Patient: sex F, age 62
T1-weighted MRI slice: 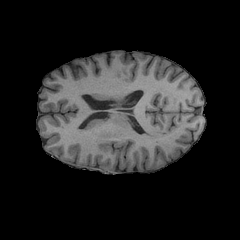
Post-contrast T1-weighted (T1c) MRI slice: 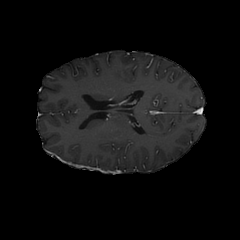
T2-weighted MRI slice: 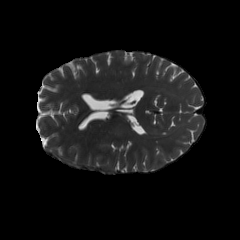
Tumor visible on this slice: no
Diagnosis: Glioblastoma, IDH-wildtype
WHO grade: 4